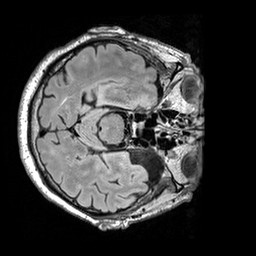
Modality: FLAIR
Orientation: axial
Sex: male
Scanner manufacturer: siemens
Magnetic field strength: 3 T
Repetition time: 5 s
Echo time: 0.395 s